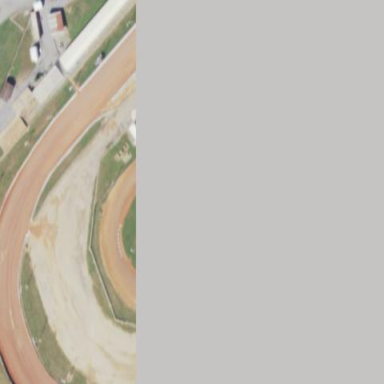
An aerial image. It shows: Motor sport raceway.